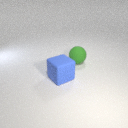
large green rubber sphere to the right of large blue rubber cube